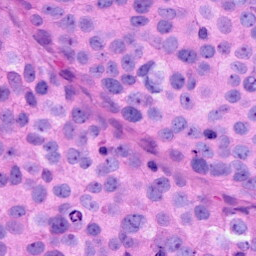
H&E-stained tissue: Breast